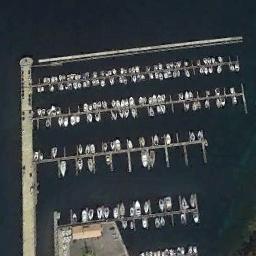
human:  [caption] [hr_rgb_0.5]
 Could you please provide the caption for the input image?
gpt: There are lots of ships in the harbor .

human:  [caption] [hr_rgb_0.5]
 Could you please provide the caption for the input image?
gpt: There are several ships in motion in the harbor .

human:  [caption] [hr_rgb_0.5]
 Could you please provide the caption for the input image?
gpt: The harbor has lots of neatly docked boats and the color of the waters is dark green .

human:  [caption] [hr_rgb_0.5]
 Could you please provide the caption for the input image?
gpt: There are many ships at the harbor .

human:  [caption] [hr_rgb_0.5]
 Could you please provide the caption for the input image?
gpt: There are a few yachts lined up on the sea by the harbor, And there are many empty seats .